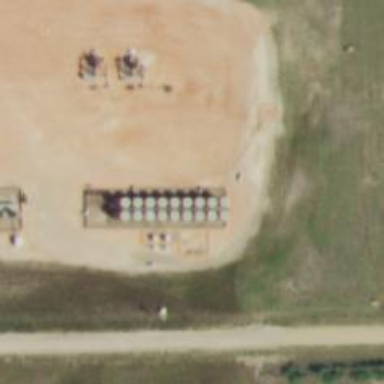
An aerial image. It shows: Storage tank that is man-made.